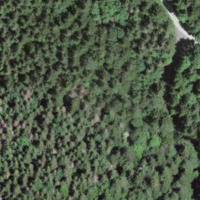
EUNIS habitat code: 43
Species observed at this site:
Cardamine heptaphylla
Saxifraga rotundifolia